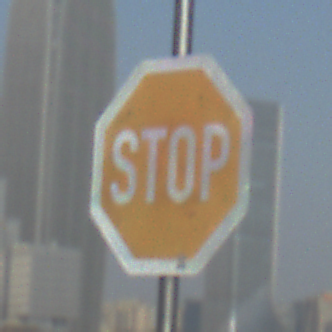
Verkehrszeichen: Stop
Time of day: SunriseSunset
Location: Outdoor (Urban)
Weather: Clear
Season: NotSpecified
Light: Natural